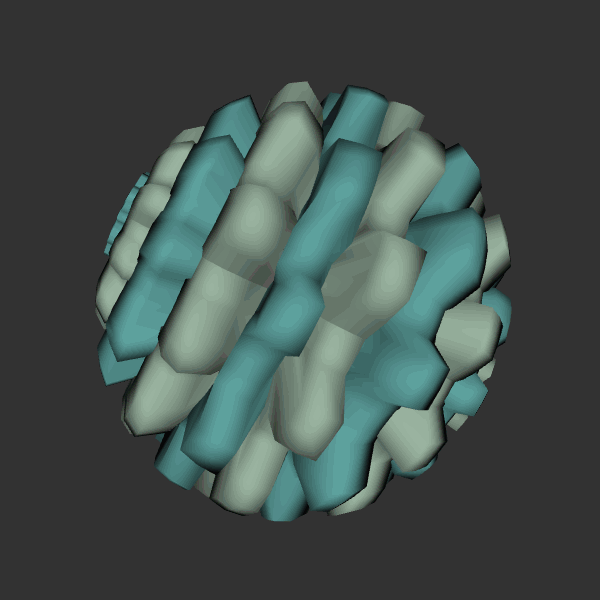
Background: dark